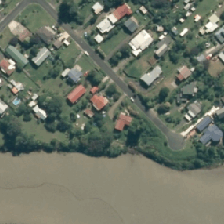
Land cover: urban_build_up